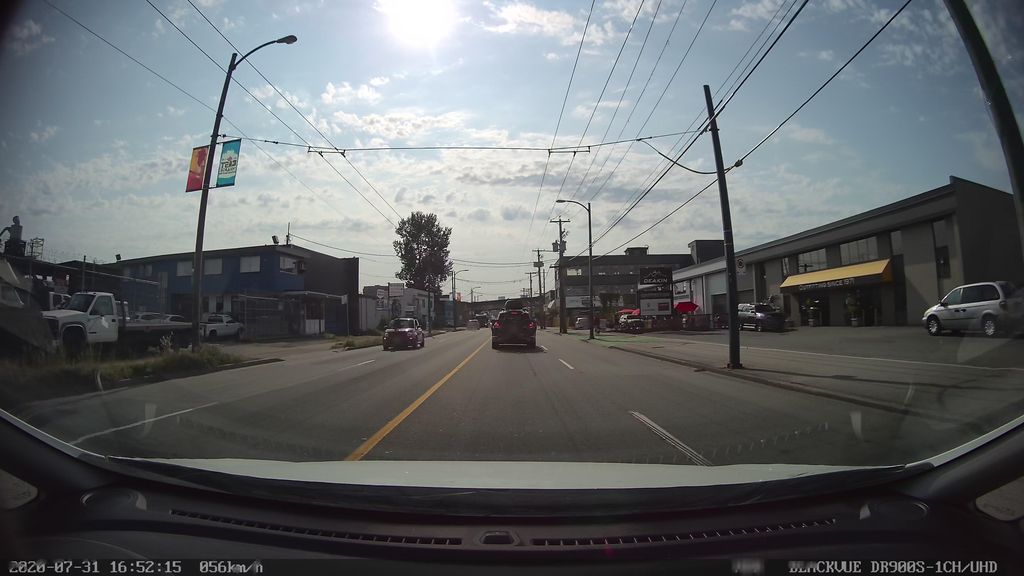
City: vancouver